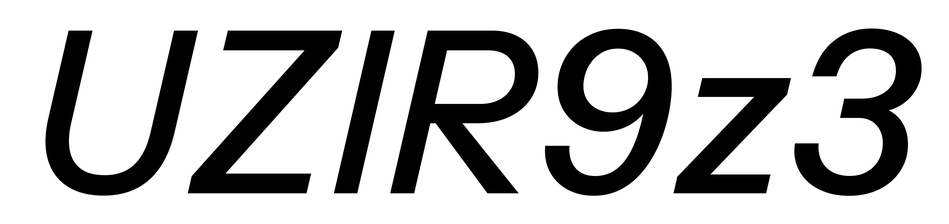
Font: InstrumentSans-Italic_Medium_Italic